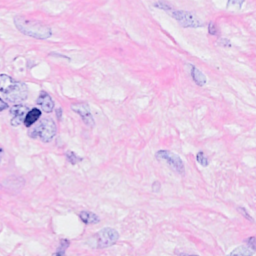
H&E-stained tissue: Breast